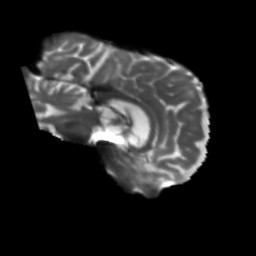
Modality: T2w
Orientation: sagittal
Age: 75
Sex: female
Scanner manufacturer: siemens
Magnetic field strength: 3 T
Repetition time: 5.25 s
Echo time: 0.08 s